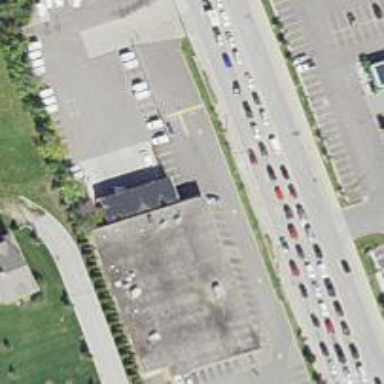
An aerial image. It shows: Retail area.